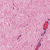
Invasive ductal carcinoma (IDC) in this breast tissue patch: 0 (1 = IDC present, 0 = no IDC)